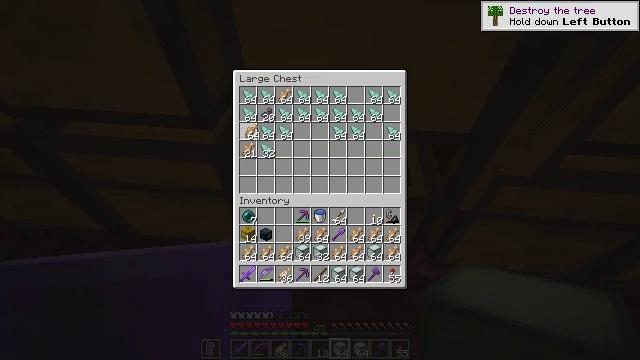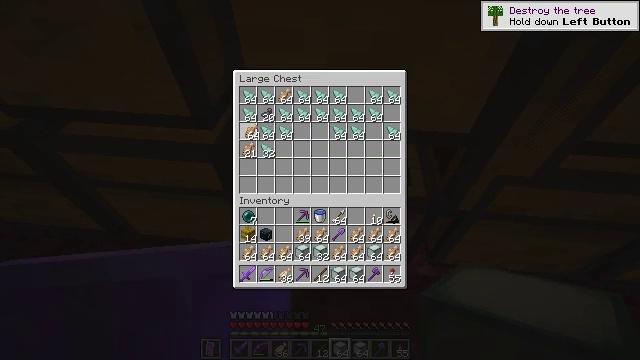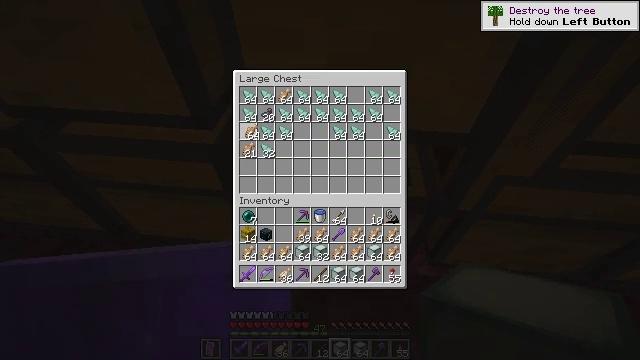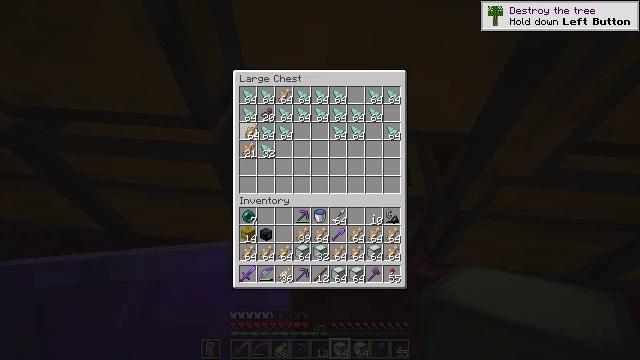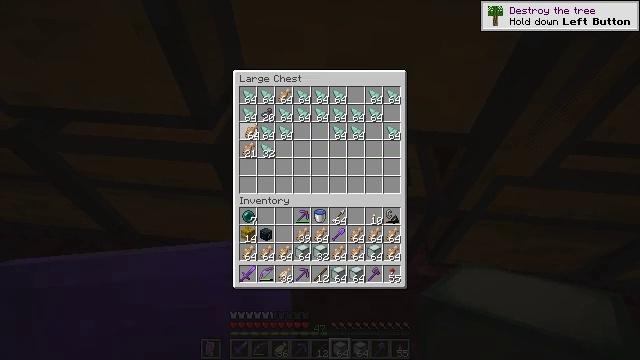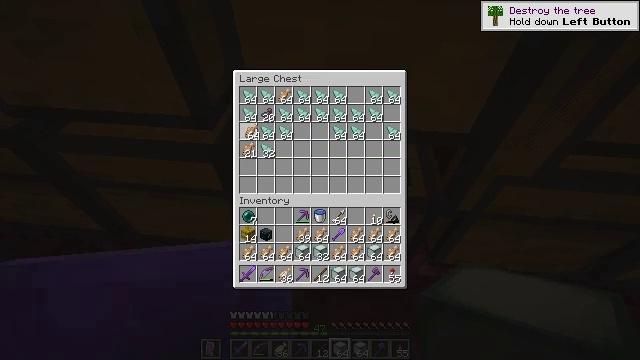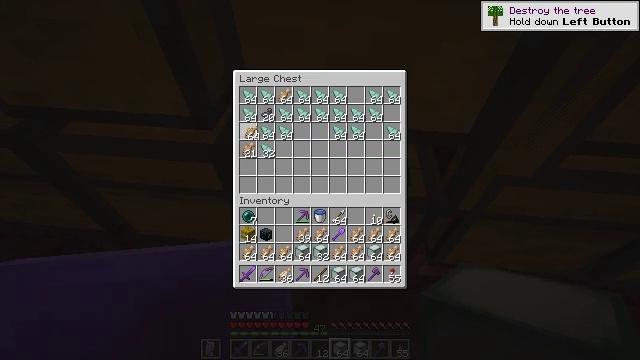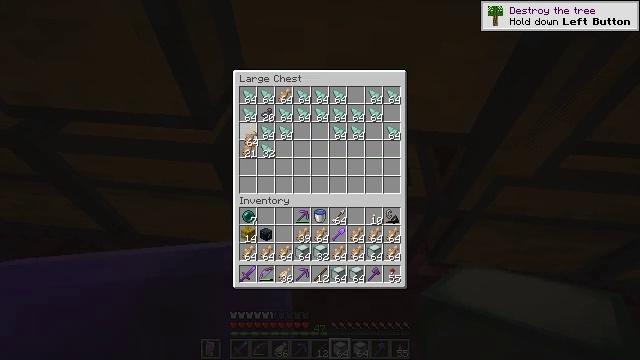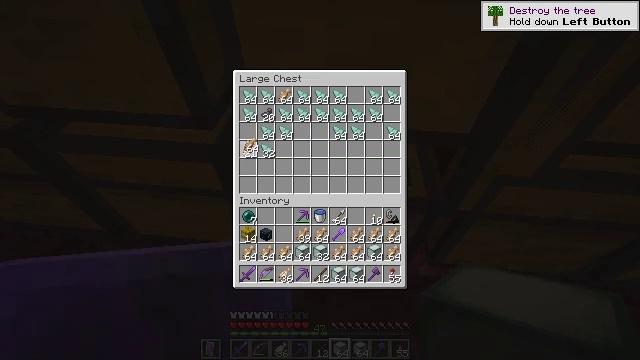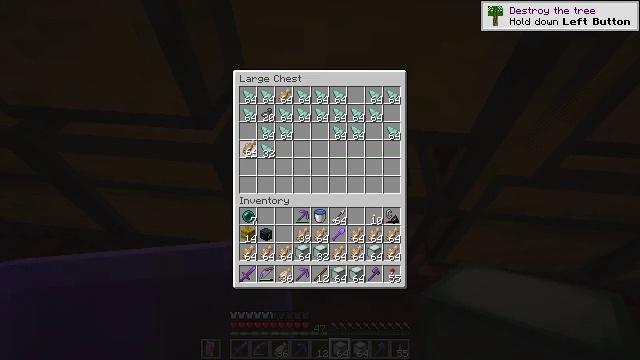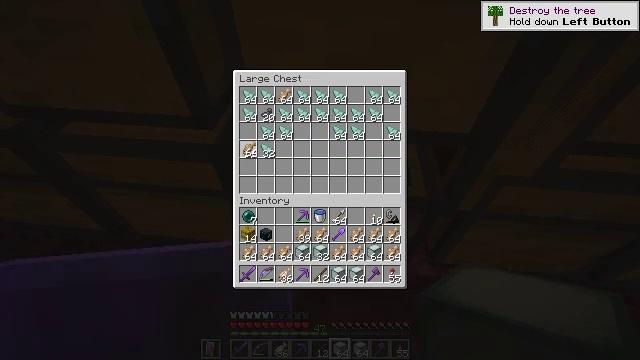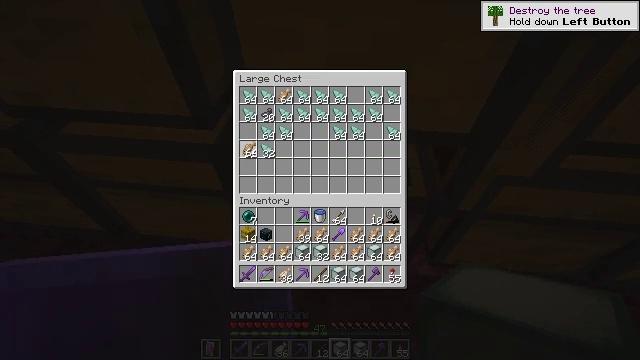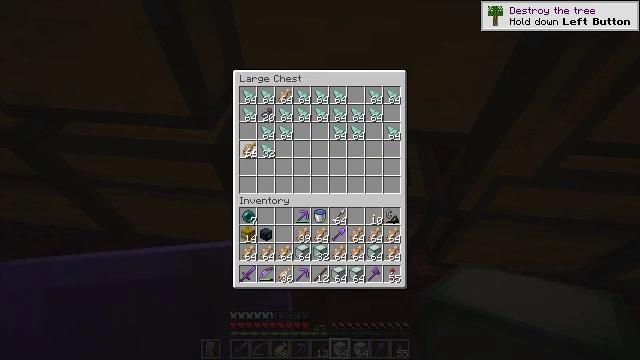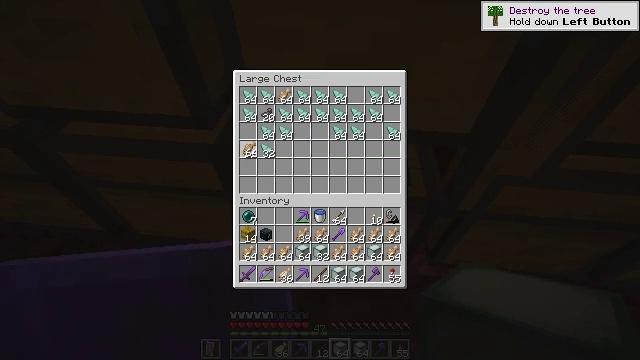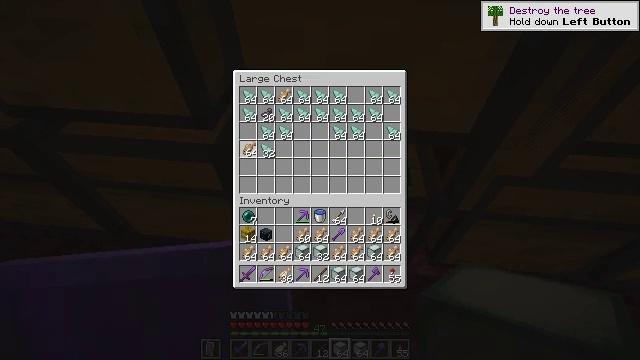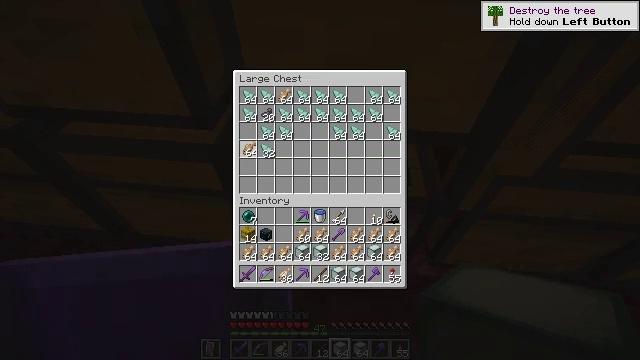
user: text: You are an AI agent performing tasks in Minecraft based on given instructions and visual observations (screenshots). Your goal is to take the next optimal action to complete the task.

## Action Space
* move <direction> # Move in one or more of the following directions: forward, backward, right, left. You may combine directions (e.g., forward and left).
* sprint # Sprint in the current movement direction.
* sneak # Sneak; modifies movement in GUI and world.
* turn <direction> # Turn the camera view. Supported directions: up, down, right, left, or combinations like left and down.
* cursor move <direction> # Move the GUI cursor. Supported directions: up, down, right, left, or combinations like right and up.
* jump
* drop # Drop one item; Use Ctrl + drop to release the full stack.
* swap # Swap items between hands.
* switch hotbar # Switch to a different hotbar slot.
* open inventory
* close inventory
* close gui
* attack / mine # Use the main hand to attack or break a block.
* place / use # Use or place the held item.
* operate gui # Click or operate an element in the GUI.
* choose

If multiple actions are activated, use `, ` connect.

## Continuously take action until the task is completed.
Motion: motion action
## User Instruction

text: Recycle the crafting table.
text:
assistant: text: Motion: sneak
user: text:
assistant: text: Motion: sneak
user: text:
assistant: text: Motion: sneak
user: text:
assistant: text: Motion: sneak
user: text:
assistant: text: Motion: sneak
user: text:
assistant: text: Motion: sneak
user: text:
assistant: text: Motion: sneak
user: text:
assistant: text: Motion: sneak
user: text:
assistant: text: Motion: sneak
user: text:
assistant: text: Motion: sneak
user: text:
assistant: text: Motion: sneak
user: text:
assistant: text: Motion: sneak, attack / mine
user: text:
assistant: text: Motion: sneak, attack / mine
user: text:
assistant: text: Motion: sneak
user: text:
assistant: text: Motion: sneak
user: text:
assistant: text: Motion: sneak, attack / mine
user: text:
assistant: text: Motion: sneak, attack / mine
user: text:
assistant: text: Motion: sneak
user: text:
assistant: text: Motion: sneak, attack / mine
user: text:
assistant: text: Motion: sneak, attack / mine
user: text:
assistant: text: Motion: sneak, attack / mine
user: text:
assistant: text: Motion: sneak
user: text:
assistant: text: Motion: sneak
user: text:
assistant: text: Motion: sneak
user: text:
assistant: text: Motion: sneak
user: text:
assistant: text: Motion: sneak
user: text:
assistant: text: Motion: sneak
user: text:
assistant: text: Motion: sneak, turn down
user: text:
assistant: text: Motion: turn right and down
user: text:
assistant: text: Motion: turn right and down